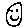
Label: smiley face